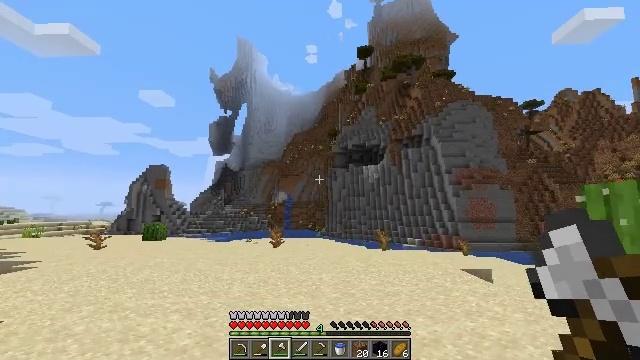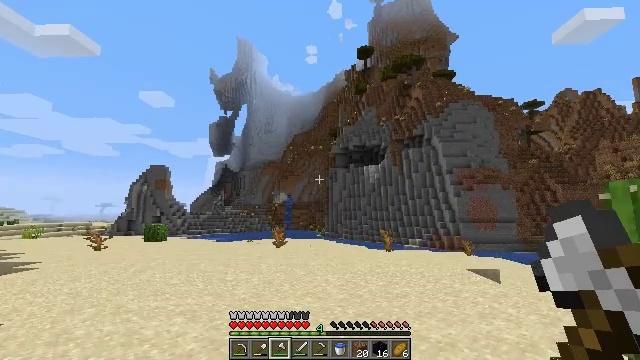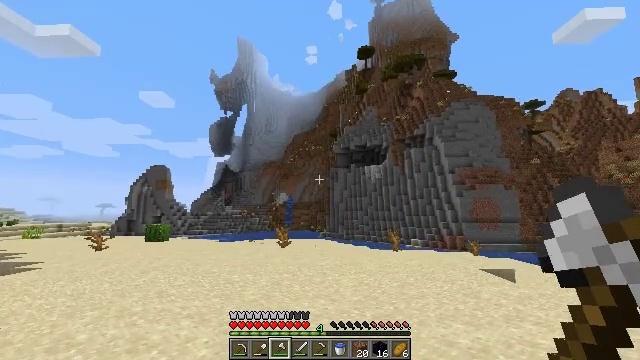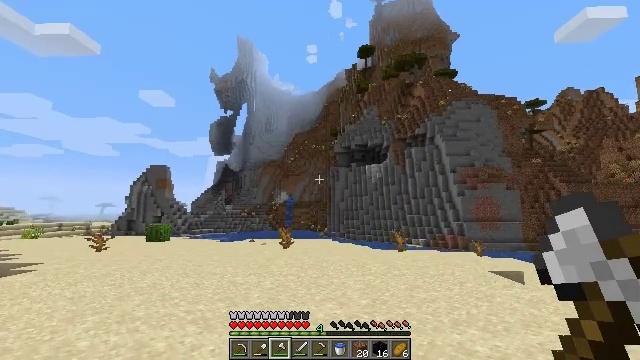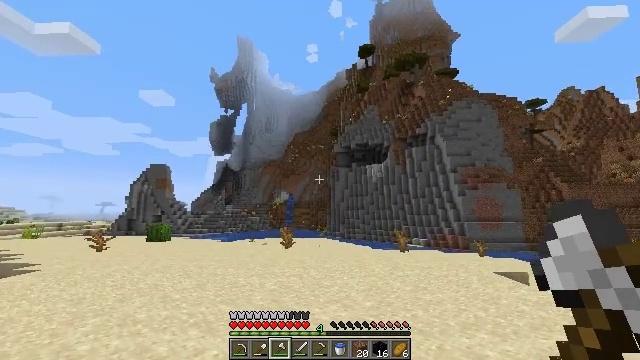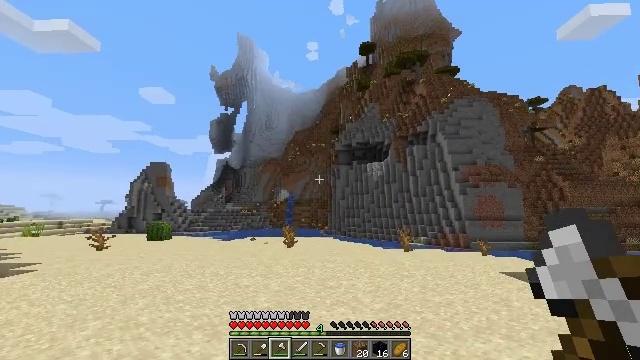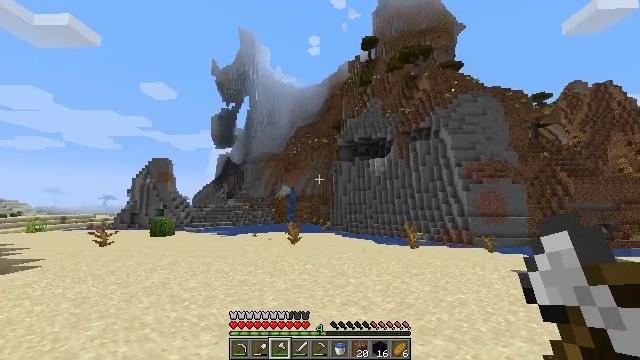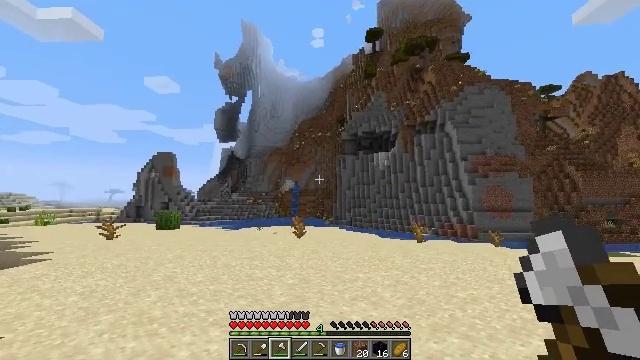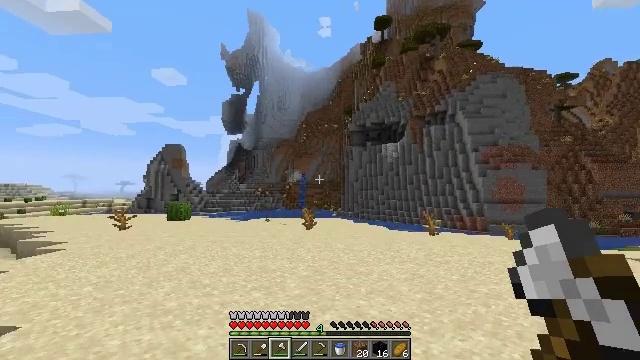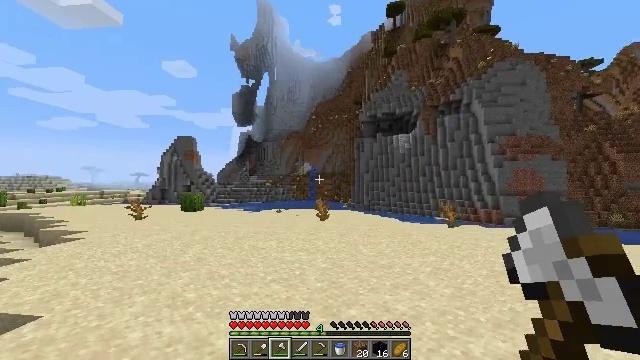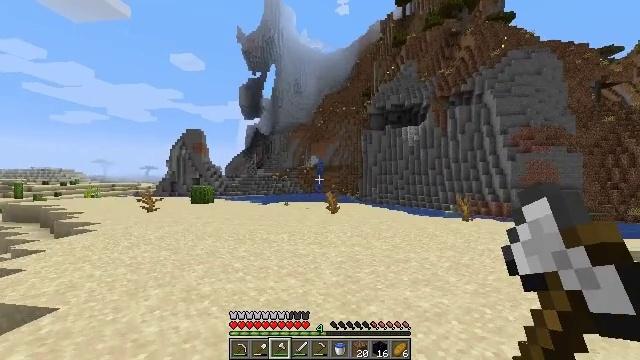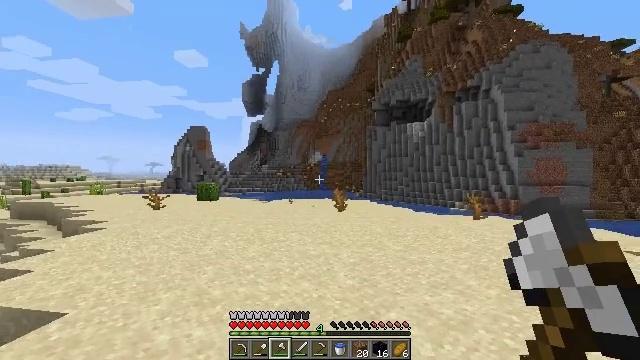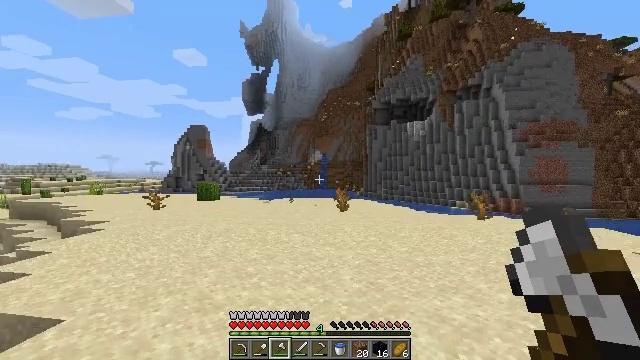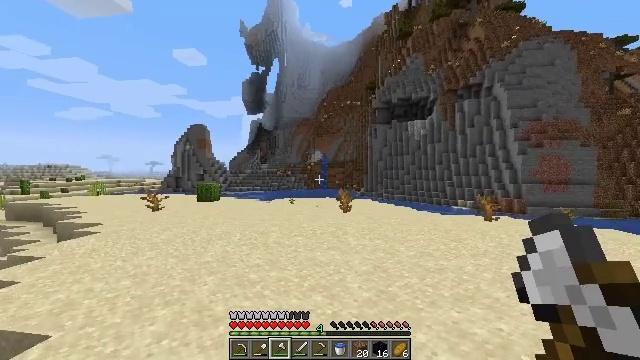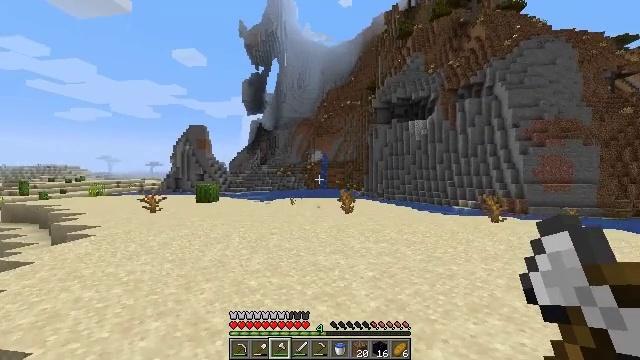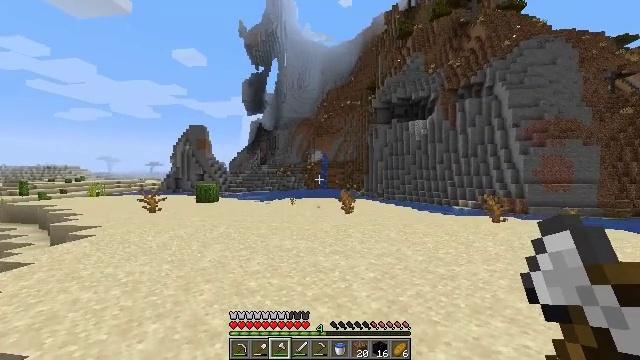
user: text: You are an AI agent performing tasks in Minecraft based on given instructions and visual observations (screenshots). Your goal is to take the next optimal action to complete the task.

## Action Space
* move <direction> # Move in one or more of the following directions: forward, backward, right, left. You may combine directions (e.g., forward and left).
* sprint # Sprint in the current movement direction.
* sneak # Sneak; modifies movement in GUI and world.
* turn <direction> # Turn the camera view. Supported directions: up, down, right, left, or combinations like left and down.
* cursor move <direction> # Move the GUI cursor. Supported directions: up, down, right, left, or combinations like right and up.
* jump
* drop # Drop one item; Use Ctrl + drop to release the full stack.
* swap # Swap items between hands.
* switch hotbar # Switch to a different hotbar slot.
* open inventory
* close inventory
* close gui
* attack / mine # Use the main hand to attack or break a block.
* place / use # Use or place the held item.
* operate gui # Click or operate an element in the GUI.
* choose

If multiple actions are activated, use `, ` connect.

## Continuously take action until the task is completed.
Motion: motion action
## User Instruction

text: Combat the rabbit.
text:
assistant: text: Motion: move forward and move left, use / place
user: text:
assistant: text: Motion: move forward and move left
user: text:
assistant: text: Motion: move forward and move left
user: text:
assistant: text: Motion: move forward and move left
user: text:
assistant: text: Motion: move forward and move left
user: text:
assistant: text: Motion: move forward and move left
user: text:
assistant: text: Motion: move forward and move left, turn down
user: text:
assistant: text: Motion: move forward and move left, turn left and down
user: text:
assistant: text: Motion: move forward and move left, turn left and down
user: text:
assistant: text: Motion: move forward and move left, turn left and down
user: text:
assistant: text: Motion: move forward and move left
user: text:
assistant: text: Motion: move forward
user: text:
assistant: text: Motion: move forward
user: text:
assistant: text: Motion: move forward
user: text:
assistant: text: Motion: move forward
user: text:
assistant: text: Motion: move forward
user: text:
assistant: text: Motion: move forward
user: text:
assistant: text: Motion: move forward
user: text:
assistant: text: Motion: move forward
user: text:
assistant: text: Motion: move forward
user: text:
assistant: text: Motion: move forward
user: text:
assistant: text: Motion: move forward
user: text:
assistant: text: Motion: move forward
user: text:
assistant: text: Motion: move forward
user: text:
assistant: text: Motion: move forward
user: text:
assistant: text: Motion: move forward
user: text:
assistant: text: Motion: move forward
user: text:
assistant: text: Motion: move forward
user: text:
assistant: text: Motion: move forward
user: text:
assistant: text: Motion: move forward